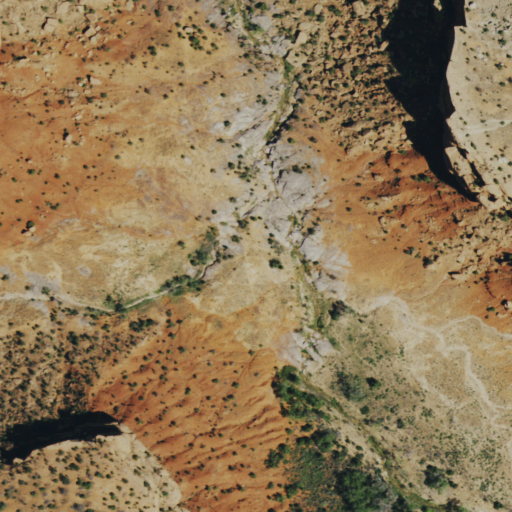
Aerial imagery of valley in Colorado named Middle Canyon containing shrub and evergreen forest